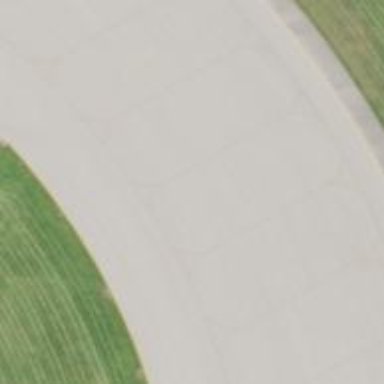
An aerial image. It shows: Image of taxiway at airport.